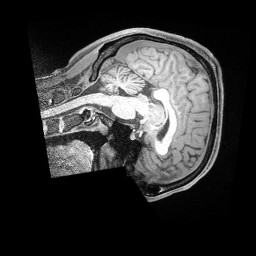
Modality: T1w
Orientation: sagittal
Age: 34
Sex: male
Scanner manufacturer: siemens
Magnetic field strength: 3 T
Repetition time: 2 s
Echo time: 0.00211 s